Field crop: maize
Growth stage: 1
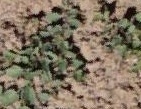
Species: convolvulus